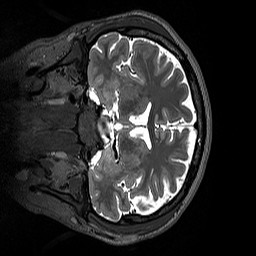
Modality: T2w
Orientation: coronal
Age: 36
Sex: male
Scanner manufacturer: siemens
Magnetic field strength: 3 T
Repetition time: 3.2 s
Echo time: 0.412 s